Question: I've installed VB6, I've installed Sourcegear Vault 5.x and now I get this message on every VB6 startup.

And of course, I can't use the built-in source control commands.
I've tried reinstalling SourceGear Vault, to no avail. What am I missing?
How do I fix it?
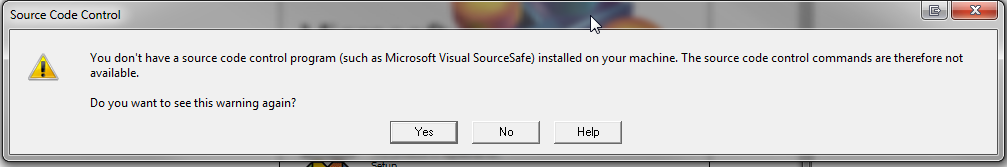
Answer: # General Info
You'll get this error message when VB6 loads the Source Code Control add-in but it there is no default MSSCCI provider.
MSSCCI stands for Microsoft Source Code Control Interface and it is the standard API that is used by most IDEs to connect to a version control system (VCS). It was initially developed for Visual SourceSafe, and when you installed SourceSafe it included the MSSCCI provider for IDE integration. For some modern VCSs the MSSCCI provider has to be installed separately.
You can verify what MSSCCI providers have been installed on your system by looking at the registry key 'HKLM\SOFTWARE\SourceCodeControlProvider\InstalledSCCProviders'.
(On a 64-bit system look at 'HKLM\SOFTWARE\Wow6432Node\SourceCodeControlProvider\InstalledSCCProviders' instead.)
Most IDEs, including VB6, only support the default provider if more than one is installed. The default provider is stored in the registry key 'HKLM\SOFTWARE\SourceCodeControlProvider\ProviderRegKey'.
<URL>
# SourceGear Vault
Since you specifically mention the problem is with SourceGear Vault, it could be that you're running into the problem described in the Vault knowledge base called <URL> that includes the following steps:
> Typically, for VB6 and VC++ 6.0 integration with Vault, your client
machine needs the .NET Framework
1.1. However, this version of the Framework is not supported on Windows 7. The workaround is to make VB6 load the .NET Framework 2.0
when starting VB6.Here are the instructions for making VB6 load the 2.0 .NET framework:1) Make a copy of the VaultGUIClient.exe.config (in the Vault GUI
Client directory) and rename it "VB6.exe.config." 2) Copy the "VB6.exe.config" file into the same directory as the
Visual Basic executable, "VB6.exe." Edit the VB6.exe.config file,
adding runtime information after the '<configuration>' line:
'''
<startup>
<supportedRuntime version="v2.0.50727"/>
<requiredRuntime version="v2.0.50727" safemode="true"/>
</startup>
'''
> so that the first part of the config file looks like this:
'''
<?xml version="1.0" encoding="utf-8" ?>
<configuration>
<startup>
<supportedRuntime version="v2.0.50727"/>
<requiredRuntime version="v2.0.50727" safemode="true"/>
</startup>
<system.net>
'''
> For Visual C++ 6.0, create an "MSDEV.exe.config" file using the
instructions above and place it in the MSDEV.exe directory. (Note: This is for VB6 and VC++ 6.0 in Visual Studio 6 only. No
special configuration is needed for VB or Visual C++ integration in VS
2005/2008/2010.)3) You may also need to modify your registry settings for Source
Control Provider on the Vault Client machine. For 64-bit Windows 7:3a) In the registry, under
HKEY_LOCAL_MACHINE\Software\Wow6432Node\SourceCodeControlProvider add
a string called ProviderRegKey and give it the data
SOFTWARE\SourceGear\Vault Client.3b) In the registry, under HKEY_LOCAL_MACHINE\Software\Wow6432Node
\SourceCodeControlProvider\InstalledSCCProviders, change the key that
might list the Vault VS 2003 Compatible Client to read as SourceGear
Vault Classic Client and give it the data of SOFTWARE\SourceGear\Vault
Client